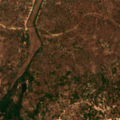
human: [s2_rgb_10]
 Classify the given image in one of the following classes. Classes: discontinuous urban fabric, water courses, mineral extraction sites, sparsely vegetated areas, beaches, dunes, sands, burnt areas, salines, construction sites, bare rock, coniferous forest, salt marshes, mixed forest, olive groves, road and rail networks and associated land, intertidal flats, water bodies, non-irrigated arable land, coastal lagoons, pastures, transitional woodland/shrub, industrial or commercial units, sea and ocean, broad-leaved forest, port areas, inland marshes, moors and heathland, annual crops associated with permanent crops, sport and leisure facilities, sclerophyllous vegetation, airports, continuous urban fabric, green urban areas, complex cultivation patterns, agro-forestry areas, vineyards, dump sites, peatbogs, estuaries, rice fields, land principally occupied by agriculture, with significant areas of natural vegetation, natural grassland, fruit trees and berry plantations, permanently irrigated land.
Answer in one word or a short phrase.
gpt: agro-forestry areas, broad-leaved forest